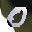
Label: 0